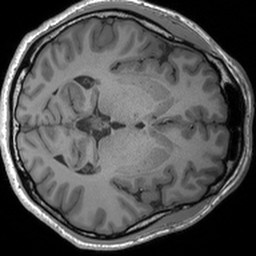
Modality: T1w
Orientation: axial
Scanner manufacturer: siemens
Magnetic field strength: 3 T
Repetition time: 1.54 s
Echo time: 0.00234 s